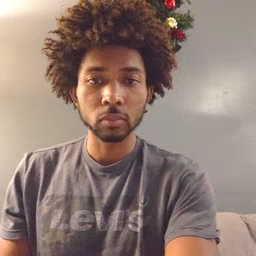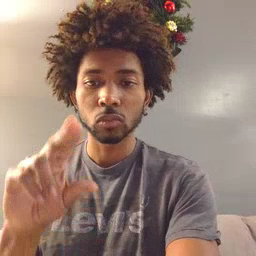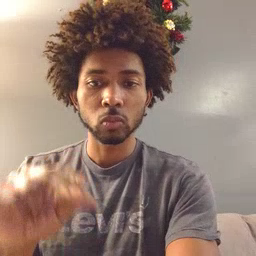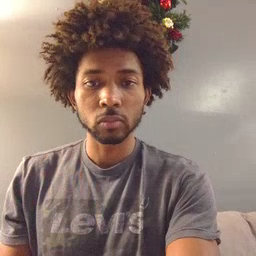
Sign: no